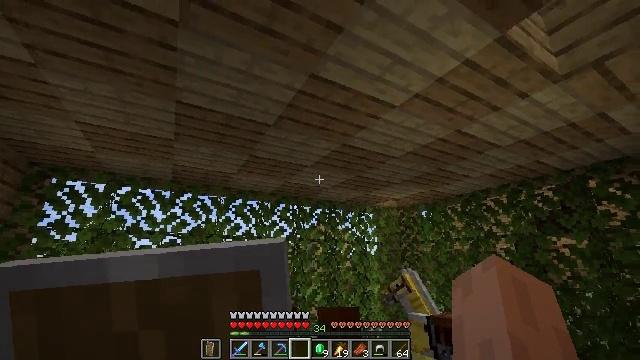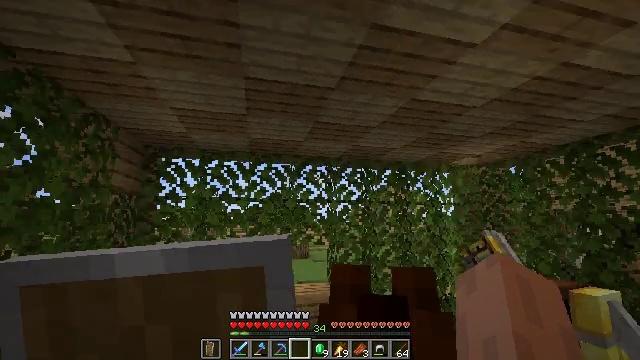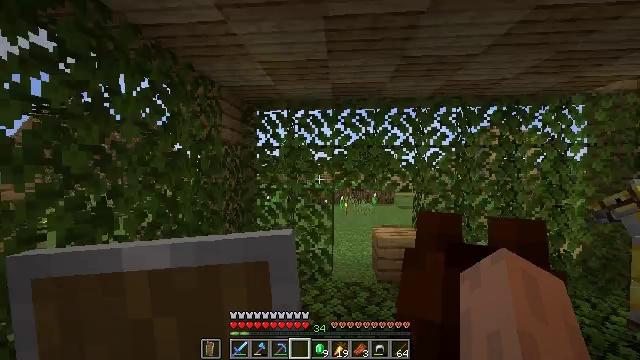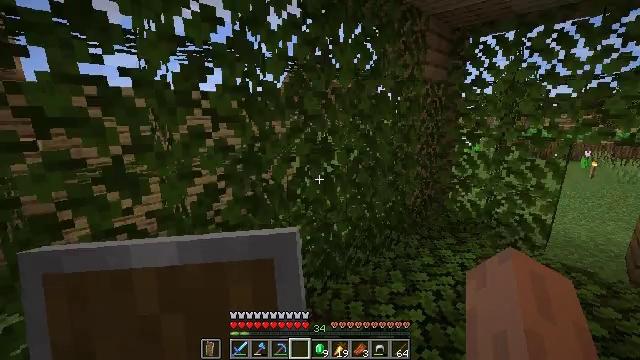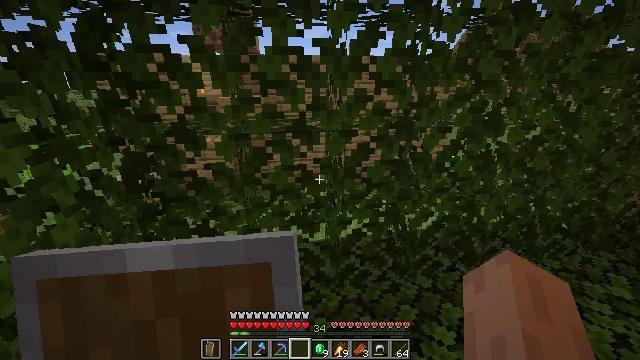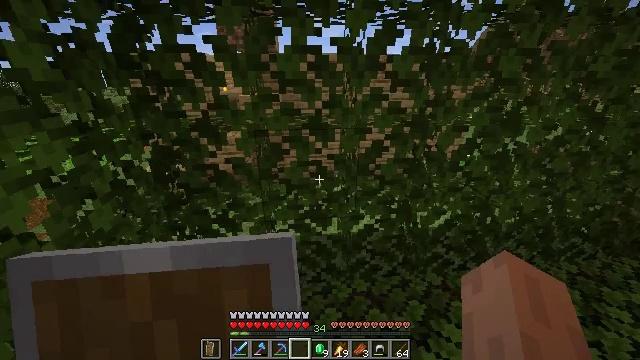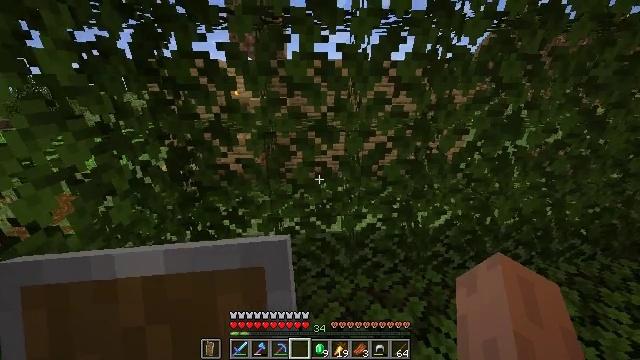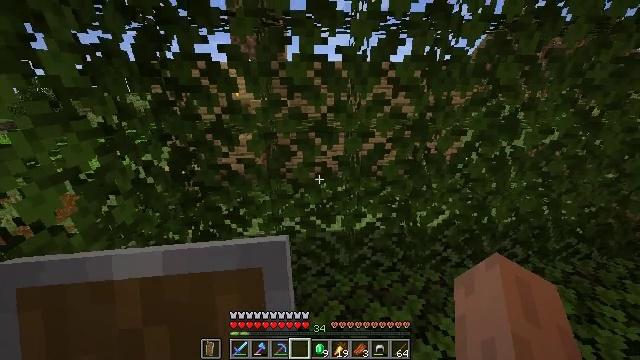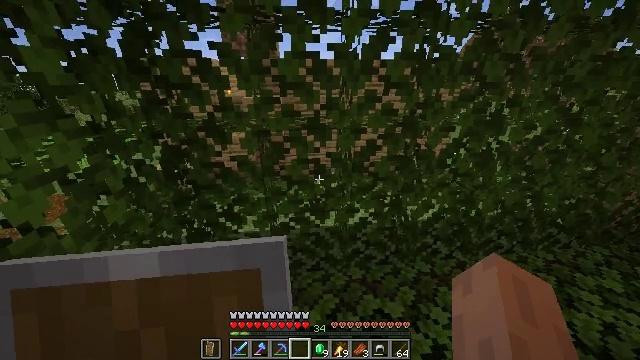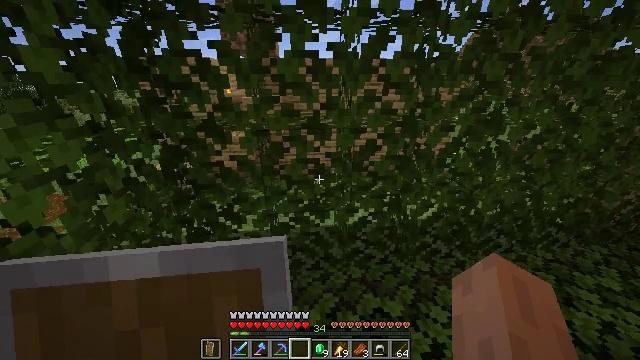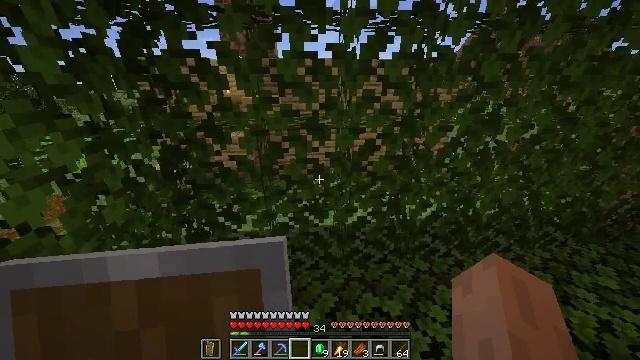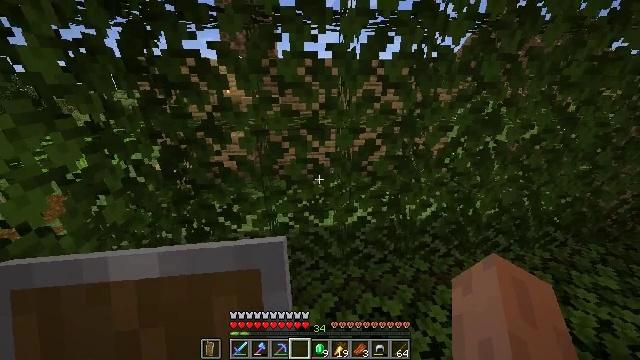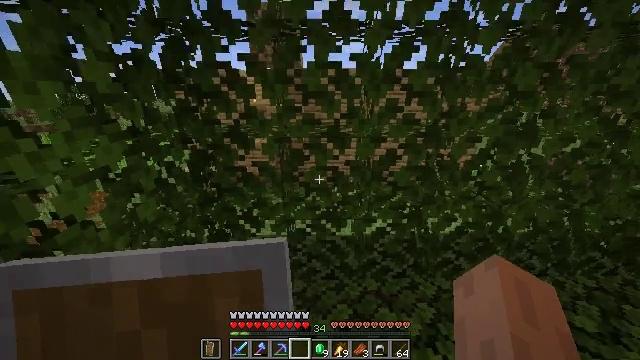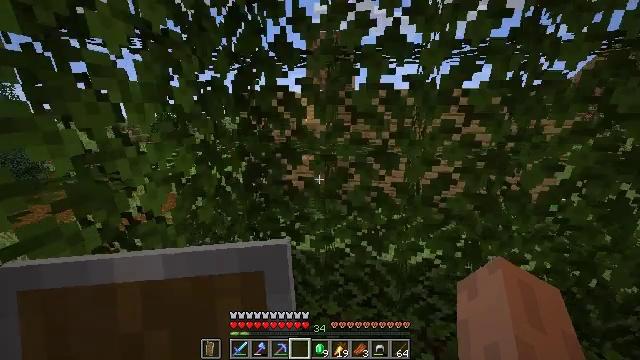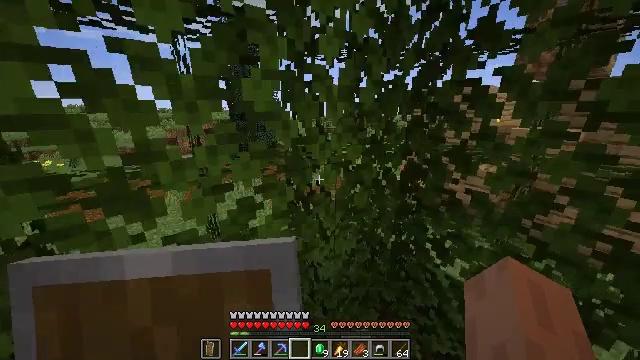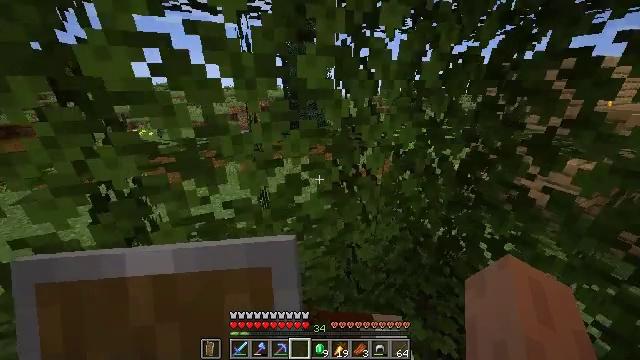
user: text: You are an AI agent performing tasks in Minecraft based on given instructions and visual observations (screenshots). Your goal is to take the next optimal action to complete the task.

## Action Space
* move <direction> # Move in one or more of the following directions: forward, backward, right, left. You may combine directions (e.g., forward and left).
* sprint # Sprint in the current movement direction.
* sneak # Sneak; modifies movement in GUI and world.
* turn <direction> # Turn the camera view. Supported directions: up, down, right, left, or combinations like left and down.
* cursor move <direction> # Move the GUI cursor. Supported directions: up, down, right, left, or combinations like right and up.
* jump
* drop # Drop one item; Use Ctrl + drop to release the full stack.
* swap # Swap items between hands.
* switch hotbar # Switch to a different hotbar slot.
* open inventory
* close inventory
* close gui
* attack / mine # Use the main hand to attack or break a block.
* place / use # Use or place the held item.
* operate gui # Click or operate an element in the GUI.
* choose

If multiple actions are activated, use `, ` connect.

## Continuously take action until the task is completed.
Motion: motion action
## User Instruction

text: Gather oak leaves by attacking.
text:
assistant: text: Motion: move right, turn left and down
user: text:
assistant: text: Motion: move forward and move right, turn left and down
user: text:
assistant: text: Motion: move forward and move right, sprint, turn left and down
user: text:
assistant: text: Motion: move forward and move right, sprint, turn left and down
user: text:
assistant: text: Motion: move forward, sprint, turn left and down
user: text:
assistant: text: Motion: move forward, sprint
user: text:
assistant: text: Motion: move forward, sprint
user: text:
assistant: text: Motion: move forward, sprint, turn right, close inventory
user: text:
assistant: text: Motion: move forward, sprint, close inventory
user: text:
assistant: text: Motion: move forward, sprint, close inventory
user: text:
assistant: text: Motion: move forward, sprint
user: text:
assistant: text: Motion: move forward, sprint, turn left and up
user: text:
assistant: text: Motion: move forward, sprint, turn left and up
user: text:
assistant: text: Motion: move forward and move left, sprint, turn left
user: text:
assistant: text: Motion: move forward and move left, sprint, turn left and down
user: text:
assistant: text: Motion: move forward and move left, sprint, turn left and down
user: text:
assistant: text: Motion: move forward and move left, sprint, turn right and up
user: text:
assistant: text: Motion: move forward and move left, sprint
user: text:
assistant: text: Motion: move forward and move left, sprint
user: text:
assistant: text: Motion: move forward and move left, sprint, turn right and up
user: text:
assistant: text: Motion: move forward and move left, sprint, turn left and up, open inventory
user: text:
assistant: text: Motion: move forward and move left, sprint, turn left and down, open inventory
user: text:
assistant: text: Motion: move forward and move left, sprint, turn left and down
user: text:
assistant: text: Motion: move forward and move left, sprint, turn left and down
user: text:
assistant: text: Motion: move forward and move left, sprint, turn left
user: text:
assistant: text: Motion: move forward and move left, sprint, turn left and up, close inventory
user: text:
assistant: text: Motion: move forward and move left, sprint, turn right and up, close inventory
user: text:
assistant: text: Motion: move forward and move left, sprint
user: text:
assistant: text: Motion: move forward and move left, sprint
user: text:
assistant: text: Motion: move forward and move left, sprint